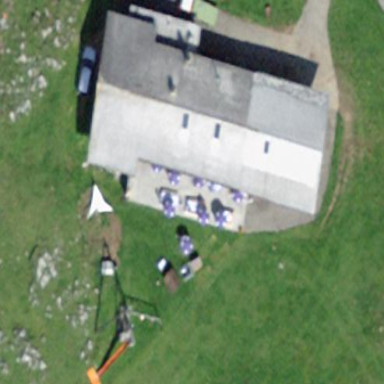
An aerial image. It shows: Restaurant building.